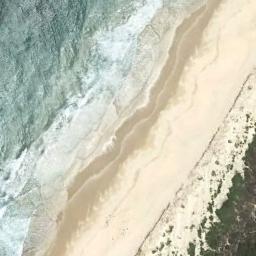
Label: beach